Chest X-ray. View position: AP
Patient age: 66
Patient sex: M
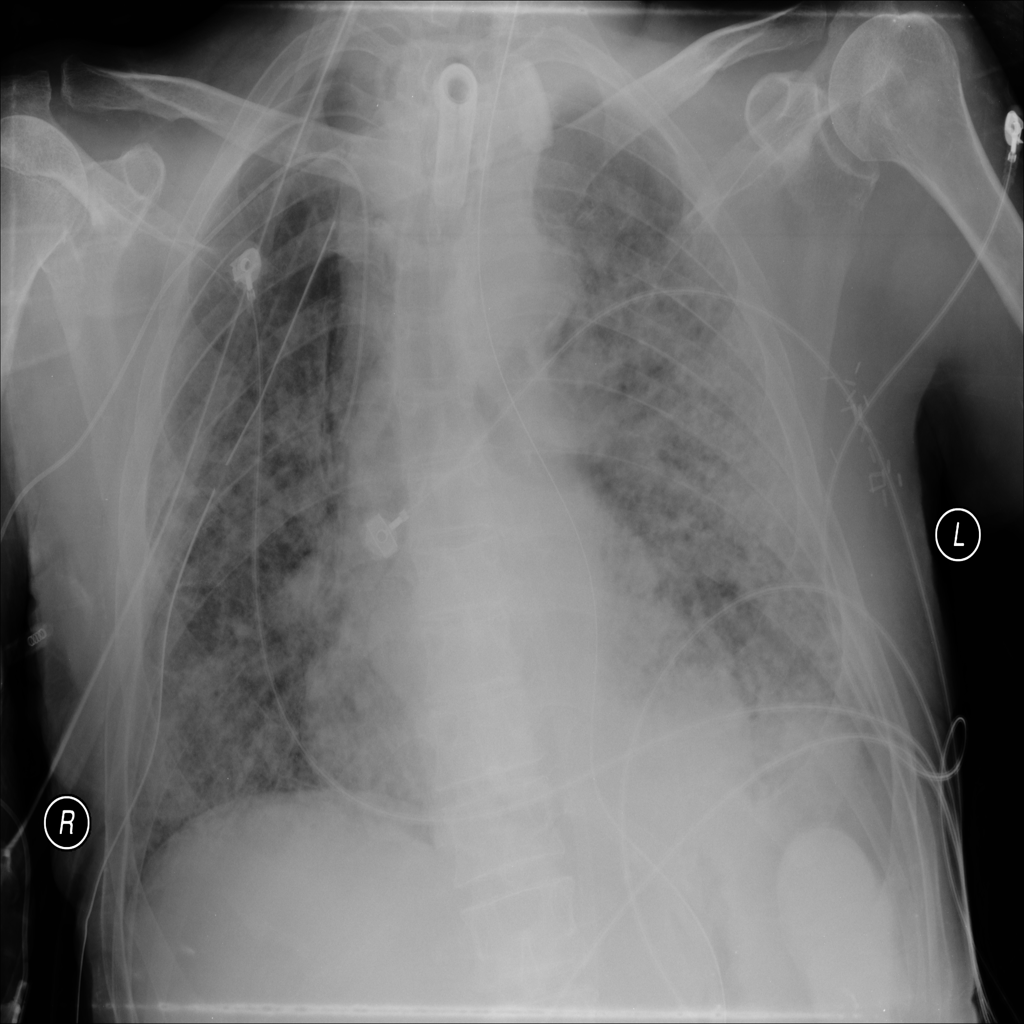
Finding: Pneumothorax